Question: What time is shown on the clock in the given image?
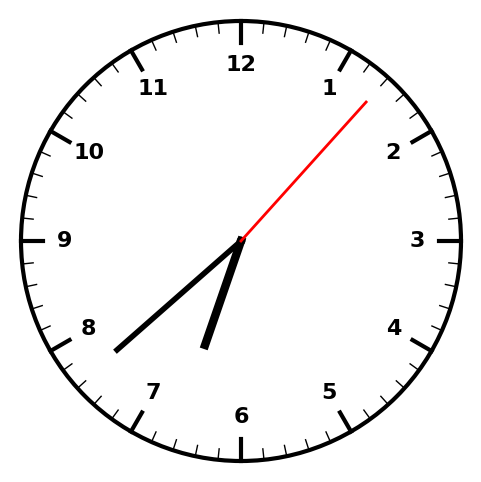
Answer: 06:38:07